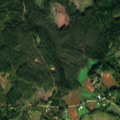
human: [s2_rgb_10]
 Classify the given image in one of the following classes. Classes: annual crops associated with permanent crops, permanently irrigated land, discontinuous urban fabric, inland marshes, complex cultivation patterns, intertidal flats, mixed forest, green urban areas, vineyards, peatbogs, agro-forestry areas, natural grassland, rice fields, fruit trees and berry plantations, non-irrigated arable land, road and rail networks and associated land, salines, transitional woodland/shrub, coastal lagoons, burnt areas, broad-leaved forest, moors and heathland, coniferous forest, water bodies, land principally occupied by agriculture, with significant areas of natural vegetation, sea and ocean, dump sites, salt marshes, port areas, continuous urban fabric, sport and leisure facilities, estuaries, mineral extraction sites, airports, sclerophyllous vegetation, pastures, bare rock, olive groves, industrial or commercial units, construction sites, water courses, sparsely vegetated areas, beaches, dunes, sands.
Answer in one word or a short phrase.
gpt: coniferous forest, mixed forest, water bodies